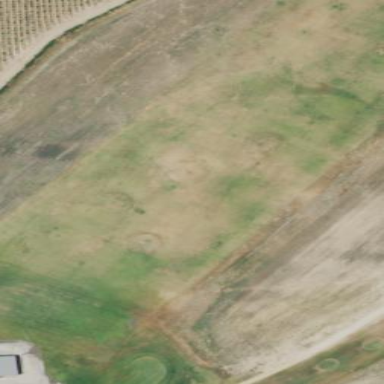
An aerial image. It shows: Driving range for golf on grass.